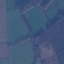
Label: Pasture